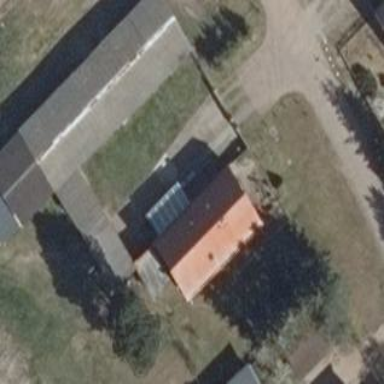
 while the building itself is painted in white."